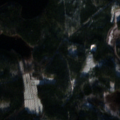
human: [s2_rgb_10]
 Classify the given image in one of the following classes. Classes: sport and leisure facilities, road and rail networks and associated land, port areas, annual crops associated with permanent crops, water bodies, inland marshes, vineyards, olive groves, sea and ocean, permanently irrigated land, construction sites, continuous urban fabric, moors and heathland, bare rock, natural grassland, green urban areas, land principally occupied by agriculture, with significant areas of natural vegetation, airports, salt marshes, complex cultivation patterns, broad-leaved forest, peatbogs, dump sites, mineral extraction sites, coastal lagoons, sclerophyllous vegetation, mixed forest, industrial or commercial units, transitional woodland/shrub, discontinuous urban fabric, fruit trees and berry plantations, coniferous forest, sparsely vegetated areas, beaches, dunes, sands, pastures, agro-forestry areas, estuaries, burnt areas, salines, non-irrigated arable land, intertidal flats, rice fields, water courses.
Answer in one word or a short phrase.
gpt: coniferous forest, transitional woodland/shrub, water bodies